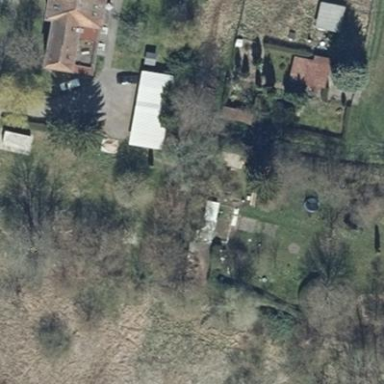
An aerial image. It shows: Garden that is leisure land.